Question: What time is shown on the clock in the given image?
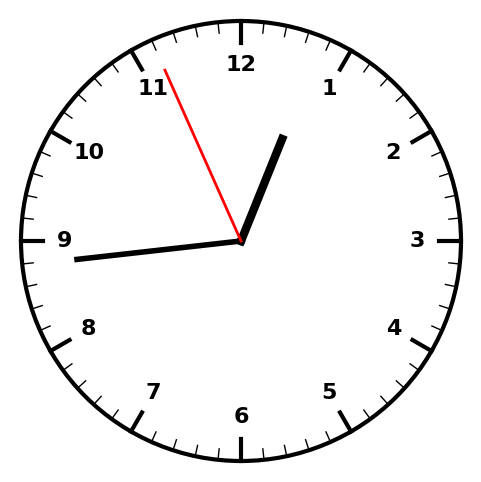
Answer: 12:43:56